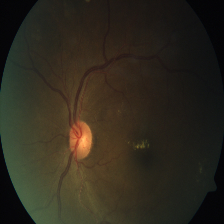
Diabetic retinopathy grade: Severe